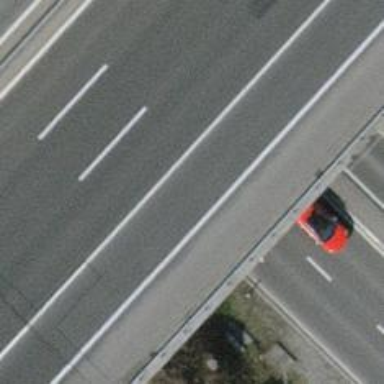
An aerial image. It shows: Motorway link bridge.